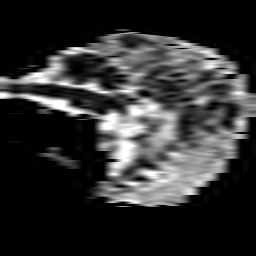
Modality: ADC
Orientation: sagittal
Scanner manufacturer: philips
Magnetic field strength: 1.5 T
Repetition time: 4.821 s
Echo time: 0.07764 s